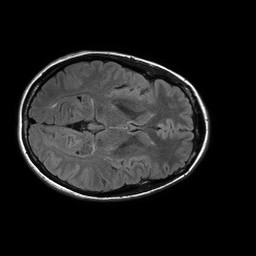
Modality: FLAIR
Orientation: axial
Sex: female
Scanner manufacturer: philips
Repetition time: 11 s
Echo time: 0.125 s